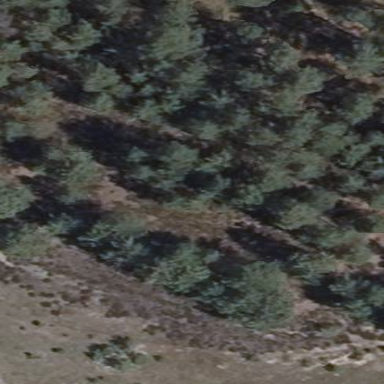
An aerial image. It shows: Landscape with heath vegetation.